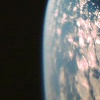
Label: cloud